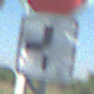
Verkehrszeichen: VerlaufVorfahrtsstrasse7
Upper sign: Stop
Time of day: MorningAfternoon
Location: Outdoor (Special)
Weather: Clear
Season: NotSpecified
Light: Natural